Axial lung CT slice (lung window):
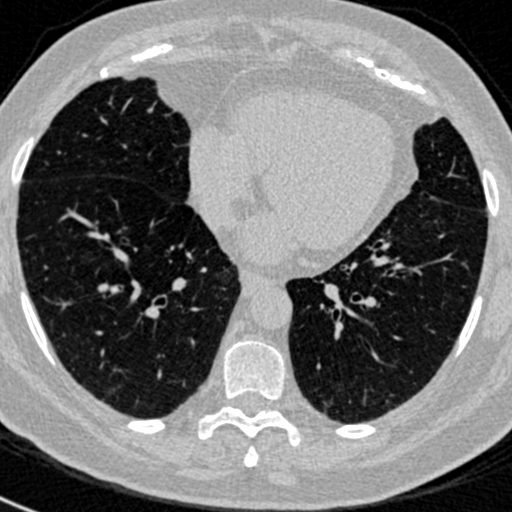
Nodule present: no